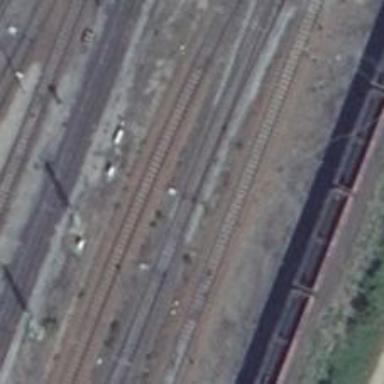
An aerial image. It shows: Railway switch.